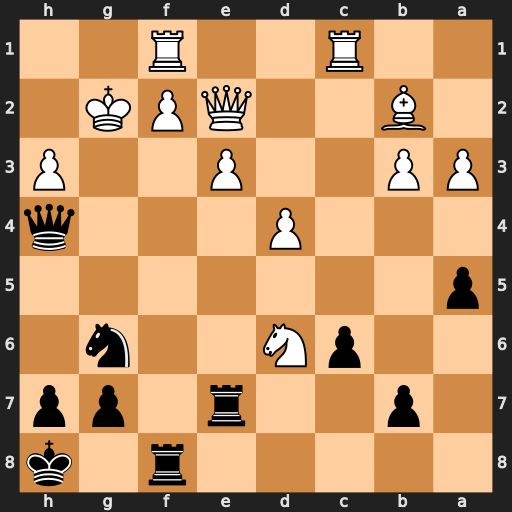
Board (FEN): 5r1k/1p2r1pp/2pN2n1/p7/3P3q/PP2P2P/1B2QPK1/2R2R2
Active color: b
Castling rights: -
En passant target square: -
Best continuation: Nf4+ exf4 Rxe2